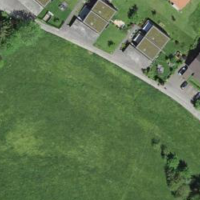
EUNIS habitat code: 25
Species observed at this site:
Lamium galeobdolon